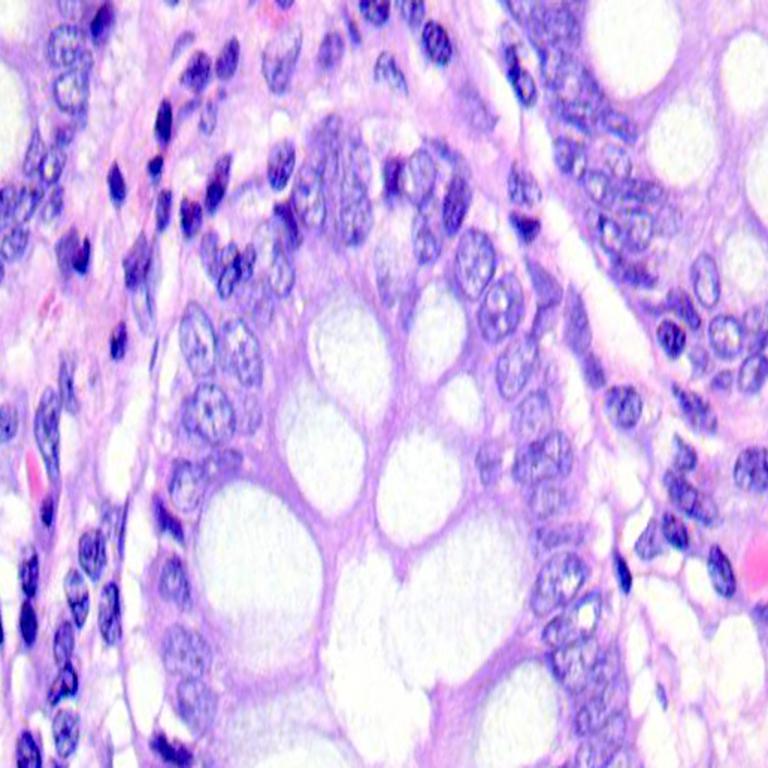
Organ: colon
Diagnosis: benign